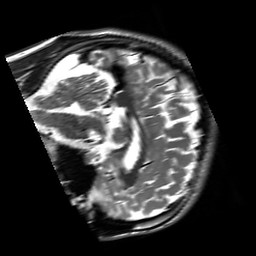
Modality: T2w
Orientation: sagittal
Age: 29
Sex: male
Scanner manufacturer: siemens
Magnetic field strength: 3 T
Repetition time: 8.53 s
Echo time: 0.091 s